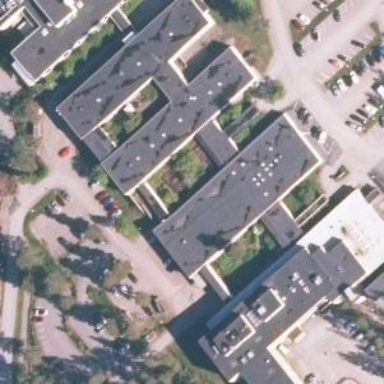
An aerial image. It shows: Hospital building serving as healthcare amenity.